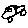
Label: car